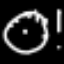
Label: clock